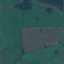
Label: Pasture